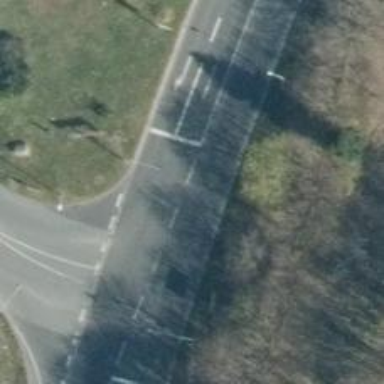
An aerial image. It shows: Primary road with asphalt surface.